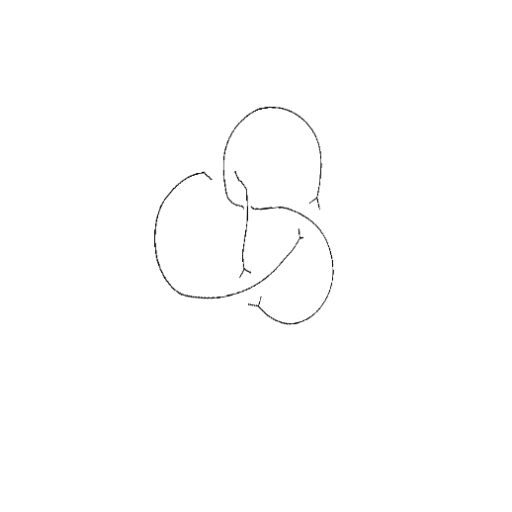
Crossing number: 4